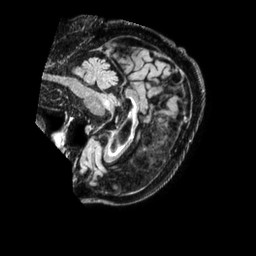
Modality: FLAIR
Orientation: sagittal
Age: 88
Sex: male
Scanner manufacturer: philips
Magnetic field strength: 1.5 T
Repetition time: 4.8 s
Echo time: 0.3575 s